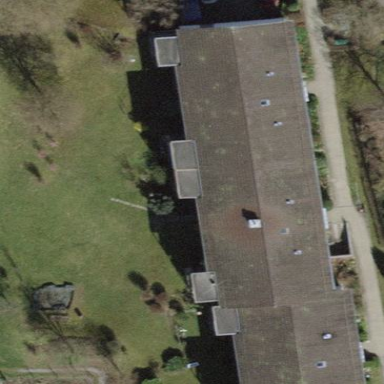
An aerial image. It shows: Building with pitched roof.